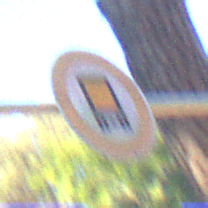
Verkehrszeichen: VerbotKennzeichnungspflichtigeKraftfahrzeugeGefaehrlicheGueter
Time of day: MorningAfternoon
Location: Outdoor (Suburban)
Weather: Clear
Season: NotSpecified
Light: Natural